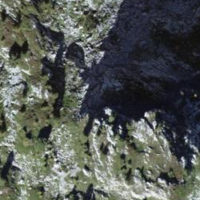
EUNIS habitat code: 48
Species observed at this site:
Doronicum grandiflorum